Question: I'm looking to hide the first yAxis label in highcharts. I am unable to find how to do this option. This question closely ressembles this question: <URL> . However the solution I'm looking is for highcharts.

From the image above, I would just like for the to be hidden.
What 'options' do I need to add to accomplish this?
The code added below is just a generic function I've created that takes in a parameter that I have named options (an object) that I've set with a list of options (such as title, subtitles, series... ).
'''
var hc_bubble = function(options){
$(options.target).highcharts({
chart: {
type: 'bubble',
zoomType: 'xy'
},
title: {
text: options.title || 'unknown'
},
subtitle: {
text: options.subtitle || ''
},
xAxis: {
type: options.date || 'datetime',
labels: {
formatter: function() {
return Highcharts.dateFormat("%b %Y", this.value)
}
},
title: {
enabled: true,
text: options.xTitle || 'unknown'
},
startOnTick: true,
endOnTick: true,
showLastLabel: true
},
yAxis: {
title: {
text: options.yTitle || 'unknown'
}
},
tooltip:{
headerFormat: '<b>{series.name}</b><br>',
pointFormat: '{point.y} ' + options.yType || 'Connections'
},
series: options.series
});
}
'''
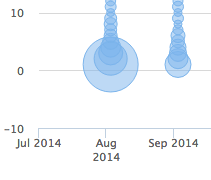
Answer: I wasn't going to post this question at first because I just found the answer (after searching in the docs for a while) but I figured this could help others.
Simply make sure you add the 'formatter callback' in your labels object:
'''
yAxis: {
labels:{
formatter: function(){
if(this.value >= 0){
return this.value;
}
}
}
}
'''
<URL>